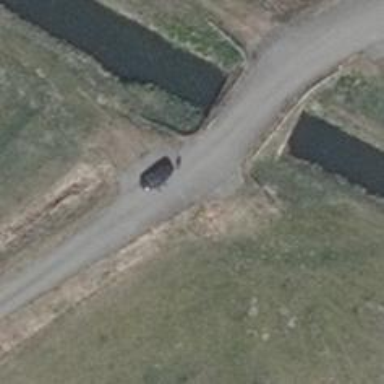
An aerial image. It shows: Unclassified road.